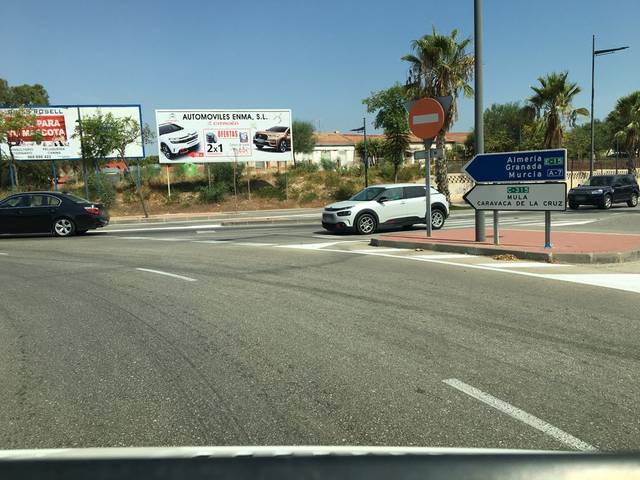
Region: Spain
Coordinates: 37.972, -1.223